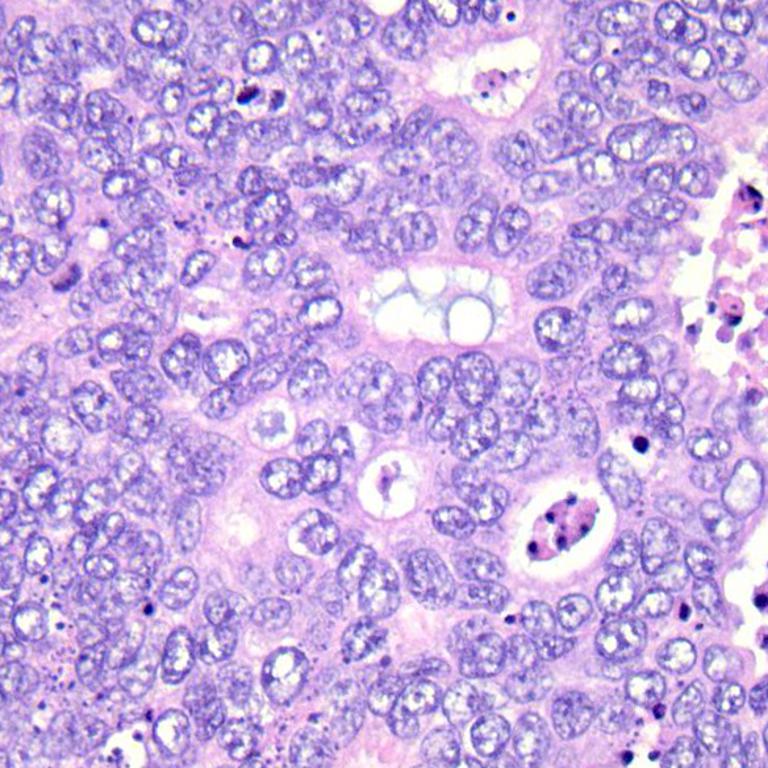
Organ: colon
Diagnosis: adenocarcinomas